Question: I've got a <URL> here where I'm trying to make my little 8-bit dude into CSS3.
On line 89, I start working on the beard. But it's not quite right.
It's currently repeating x and y, but it's making vertical stripes instead of the polka-dot effect I'm going for. If you uncomment line 98 ('background-repeat:repeat-x;'), then you'll see it has the right pattern, but then it doesn't repeat vertically (obviously) (I'd like the div to be any height and this would still work, ya know?). I want that pattern to repeat correctly in both directions. It seems to overlap or something when it has repeat or repeat-y turned on.
In the 'color-stops()', I originally used 'transparent' instead of the '$face' color, but it made the whole thing red instead.
To know what I'm trying to achieve, please reference my Avatar on this site.
[edit] I think it's extra complicated because my pattern isn't a straight checkered pattern. Here's a close-up of the minimum pattern that repeats:

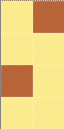
Answer: The problem is one of the backgrounds is completely covering the other. The others simply not being seen. I'll try and figure out how I'd do it.
So.. it's not that easy. The only way I imagine as being possible to do is by using diagonal gradients as Lea Verou did here - <URL>
The problem is, if you shrink the sizes too much it won't look perfect - here's a tinkerbin with me doing so - <URL>